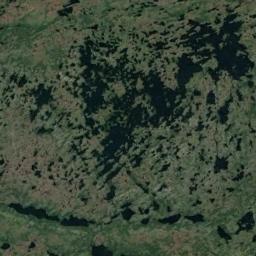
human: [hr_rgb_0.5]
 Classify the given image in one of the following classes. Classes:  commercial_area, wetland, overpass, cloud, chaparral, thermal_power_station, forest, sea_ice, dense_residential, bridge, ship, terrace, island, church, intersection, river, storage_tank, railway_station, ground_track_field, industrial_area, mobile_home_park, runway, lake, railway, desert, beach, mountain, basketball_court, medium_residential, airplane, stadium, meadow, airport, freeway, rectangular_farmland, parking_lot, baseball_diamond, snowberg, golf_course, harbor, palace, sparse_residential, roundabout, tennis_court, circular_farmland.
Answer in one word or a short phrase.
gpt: wetland